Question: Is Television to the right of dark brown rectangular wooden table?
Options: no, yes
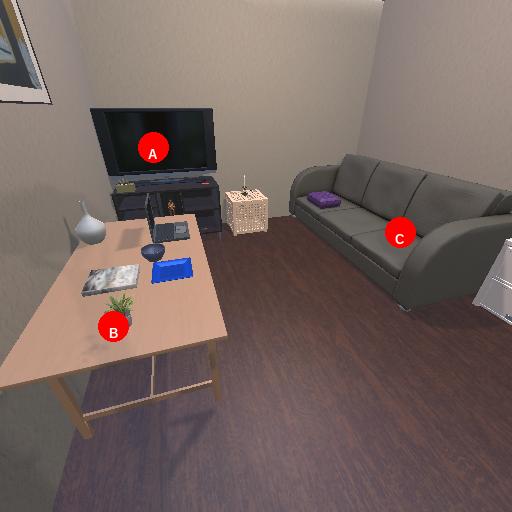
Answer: no